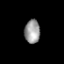
Tissue: prostate
Cell type: Myeloid cells
Senescence score: 0.7026
Nuclear area (px): 358
Mean DAPI intensity: 153.721